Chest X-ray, AP view. Patient: 56 years old, sex F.
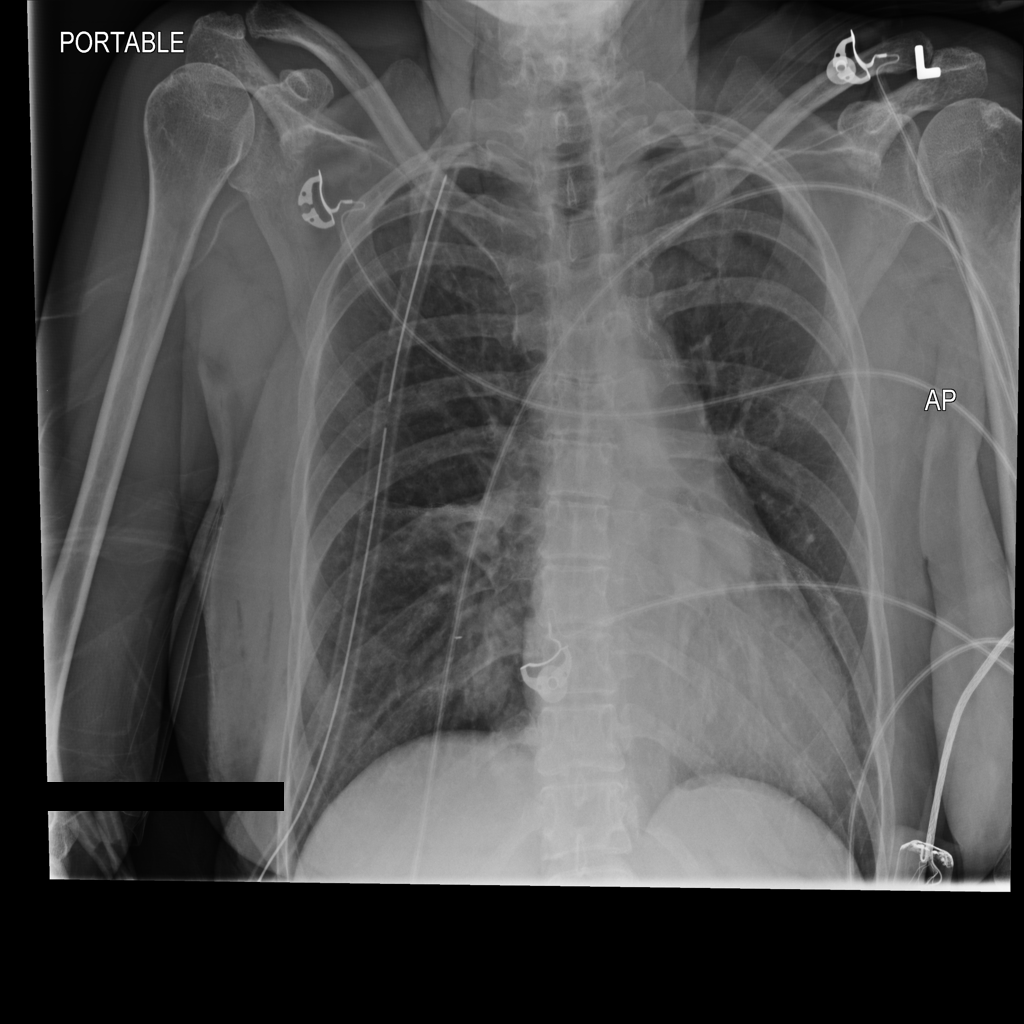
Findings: Mass, Pneumothorax